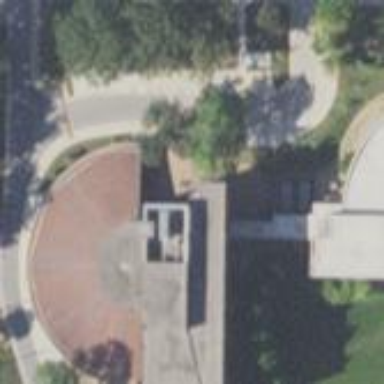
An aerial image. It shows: View of university building.